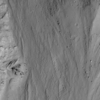
Label: not_dusty